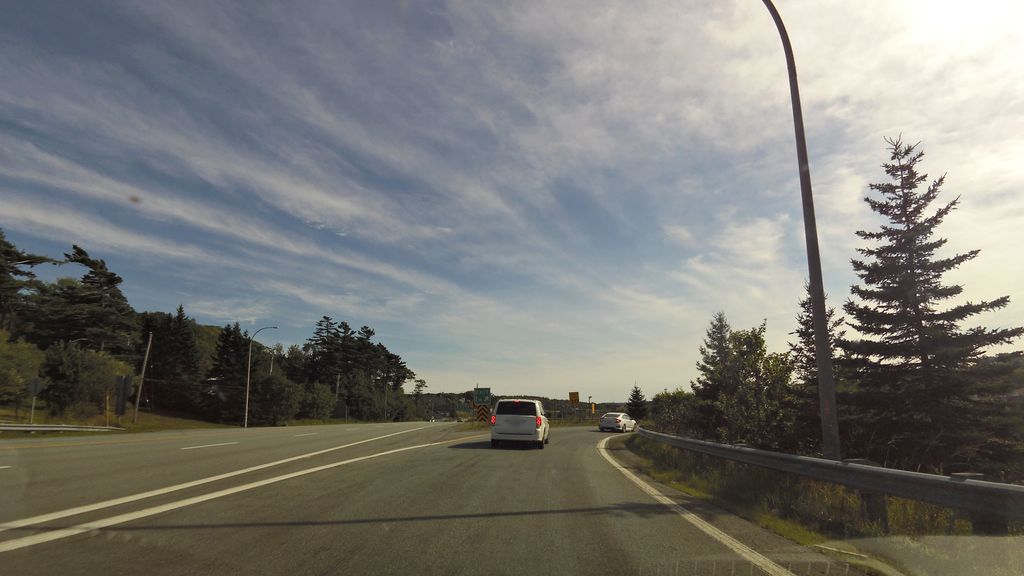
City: halifax